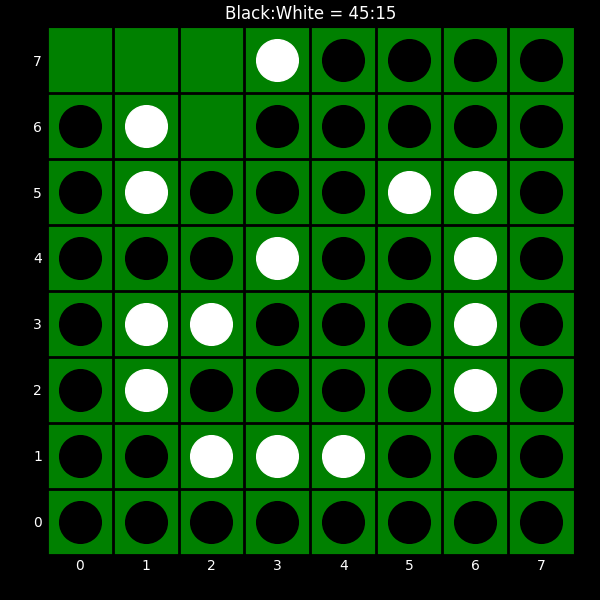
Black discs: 45
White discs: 15